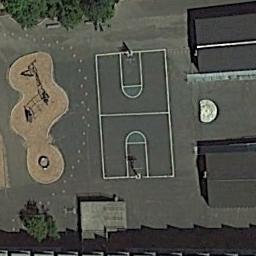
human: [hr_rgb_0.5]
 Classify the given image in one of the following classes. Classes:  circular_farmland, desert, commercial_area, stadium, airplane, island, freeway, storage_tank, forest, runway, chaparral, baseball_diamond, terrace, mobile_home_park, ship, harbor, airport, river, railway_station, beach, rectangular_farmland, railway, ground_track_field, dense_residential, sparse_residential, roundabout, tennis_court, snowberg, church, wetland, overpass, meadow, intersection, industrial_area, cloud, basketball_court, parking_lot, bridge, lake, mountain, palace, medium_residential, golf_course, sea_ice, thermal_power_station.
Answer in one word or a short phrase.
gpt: basketball_court